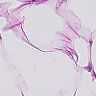
Metastatic tissue present: no